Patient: sex F, age 54
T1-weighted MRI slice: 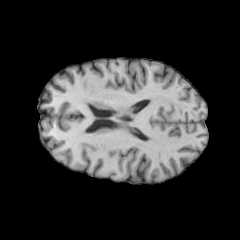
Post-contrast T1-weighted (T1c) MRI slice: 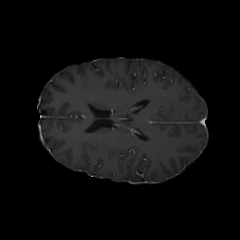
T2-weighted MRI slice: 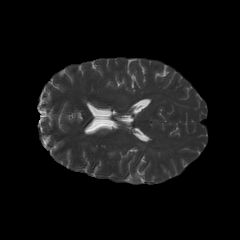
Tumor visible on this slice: no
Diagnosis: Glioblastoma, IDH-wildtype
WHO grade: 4